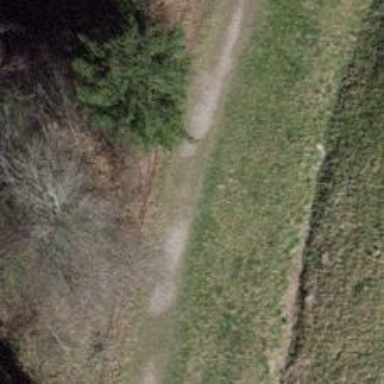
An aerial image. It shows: Track with grade 4 tracktype.